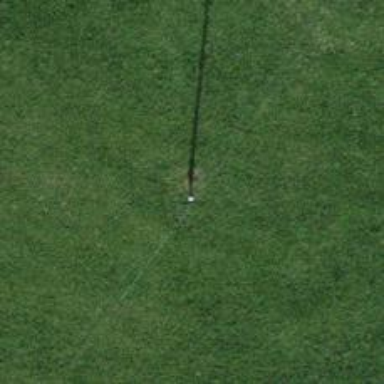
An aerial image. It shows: Minor power line.